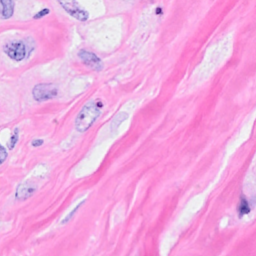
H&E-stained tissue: Breast